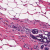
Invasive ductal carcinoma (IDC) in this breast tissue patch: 0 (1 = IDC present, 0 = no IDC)